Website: walmart
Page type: payment
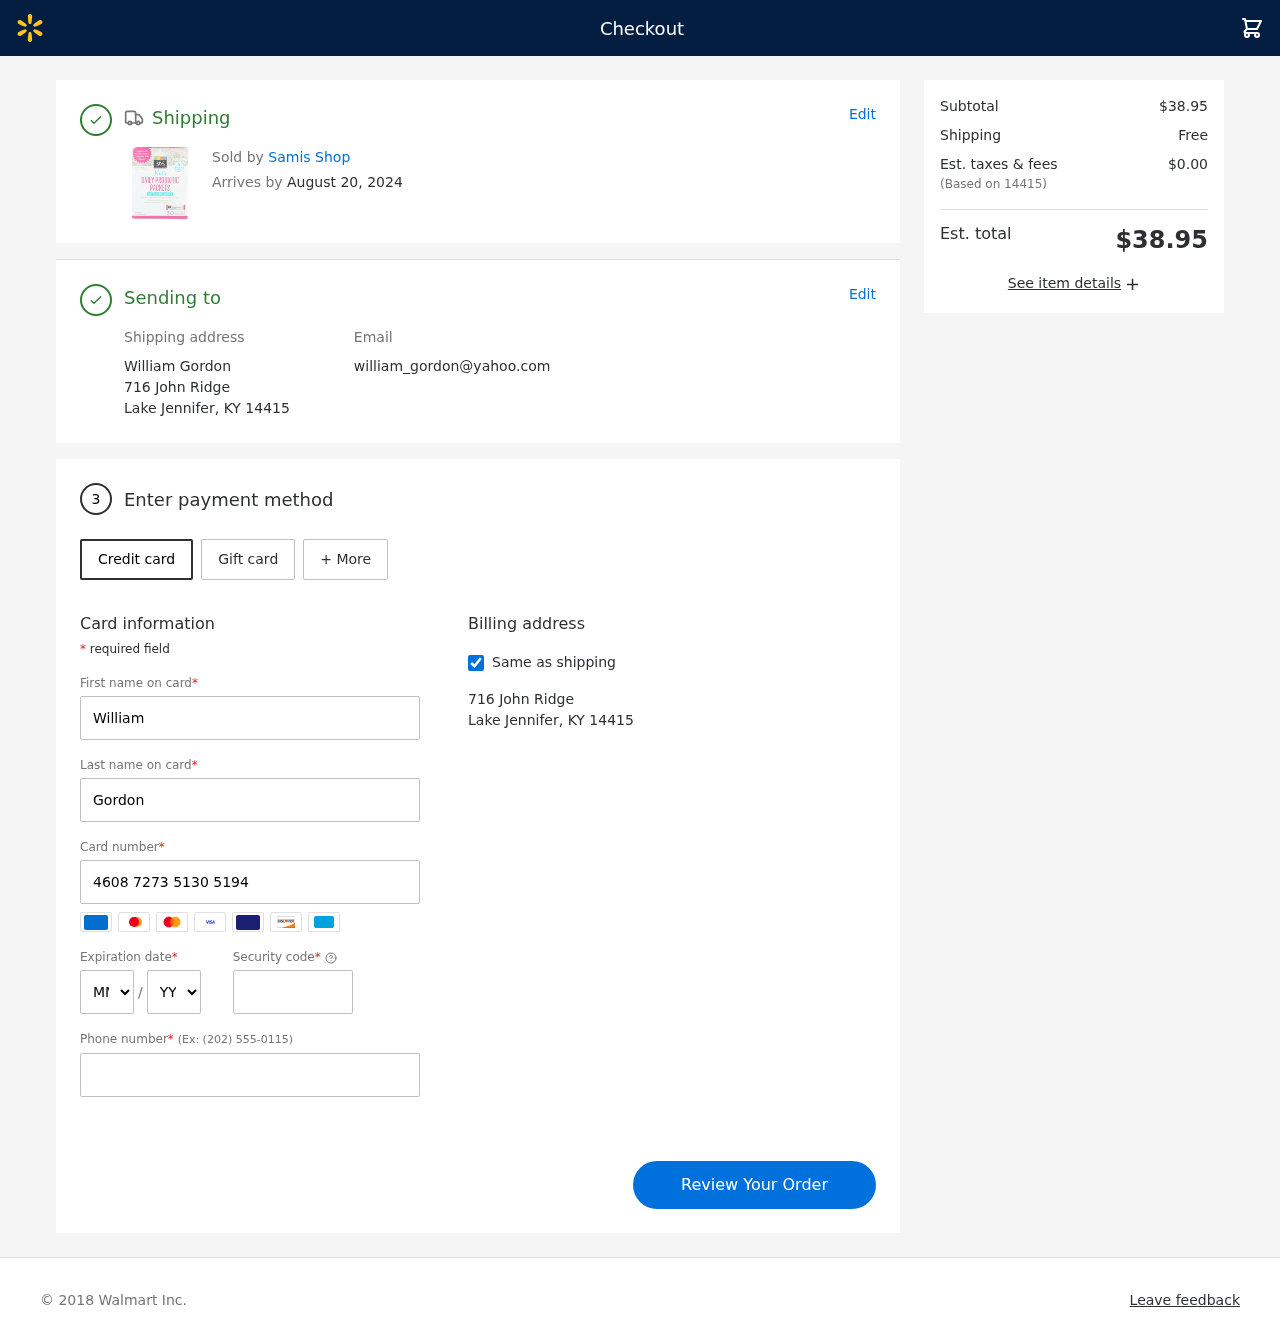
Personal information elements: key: PII_CARD_CVV
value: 116
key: PII_CARD_EXPIRY_MONTH
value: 05
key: PII_CARD_EXPIRY_YEAR
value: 28
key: PII_CARD_NUMBER
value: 4608 7273 5130 5194
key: PII_CITY_STATE_ZIP
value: Lake Jennifer, KY 14415
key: PII_EMAIL
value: william_gordon@yahoo.com
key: PII_FIRSTNAME
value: William
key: PII_FULLNAME
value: William Gordon
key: PII_LASTNAME
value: Gordon
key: PII_PHONE
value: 7238049321
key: PII_POSTCODE
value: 14415
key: PII_STREET
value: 716 John Ridge
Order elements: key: ORDER_DELIVERY_DATE
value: August 20, 2024
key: ORDER_SUBTOTAL
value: $38.95
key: ORDER_SHIPPING_COST
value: Free
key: ORDER_TAX
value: $0.00
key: ORDER_TOTAL
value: $38.95